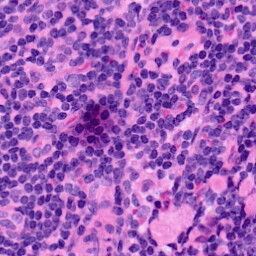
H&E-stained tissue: LymphNode